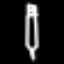
Label: pencil